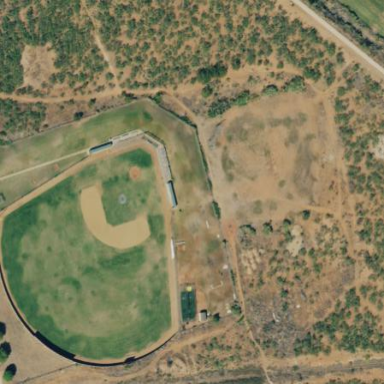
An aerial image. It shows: Baseball pitch for leisure land.